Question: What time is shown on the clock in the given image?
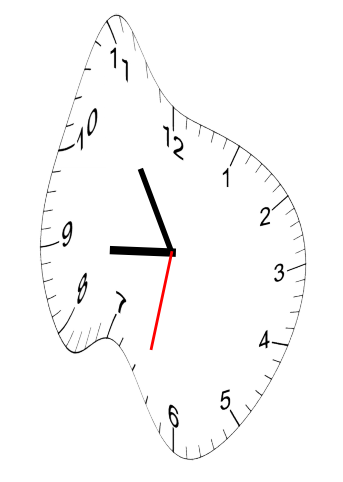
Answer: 08:54:32